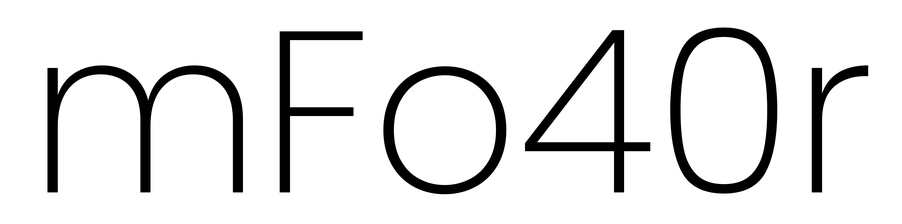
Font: Poppins-ExtraLight